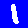
Digit: 1